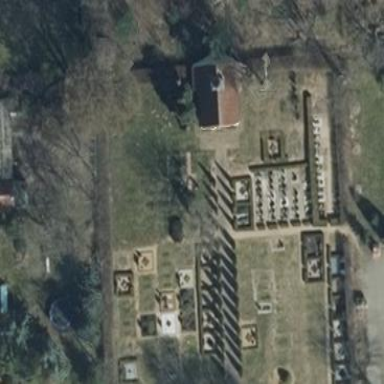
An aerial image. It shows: Cemetery.